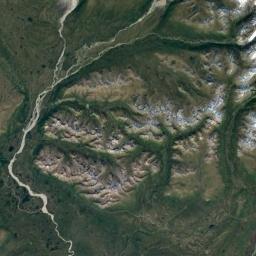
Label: mountain